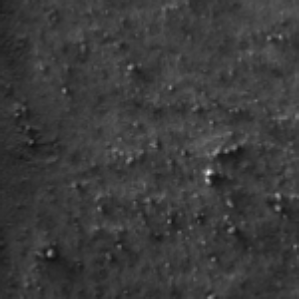
Label: frost